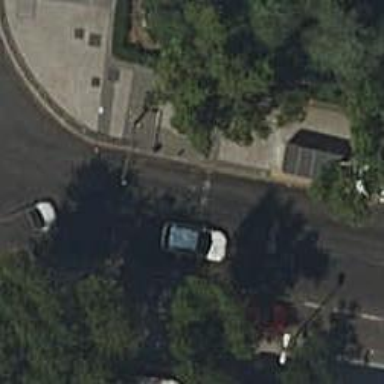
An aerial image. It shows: Road crossing with traffic signals.